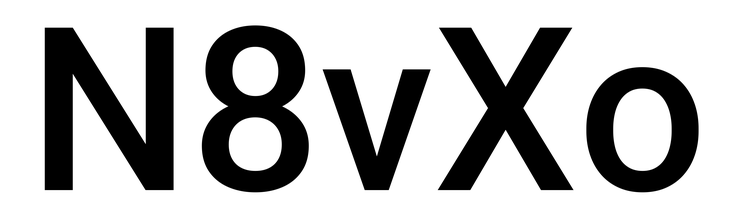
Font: Roboto_Medium